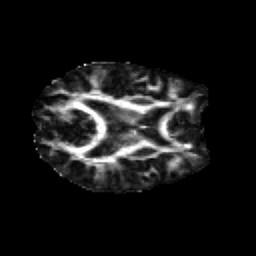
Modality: FA
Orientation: axial
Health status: healthy
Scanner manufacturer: siemens
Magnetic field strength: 3 T
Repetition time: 12 s
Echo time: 0.092 s